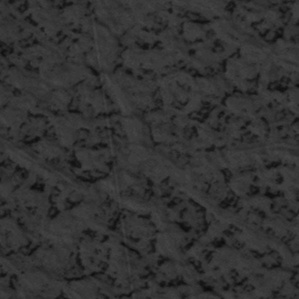
Label: frost